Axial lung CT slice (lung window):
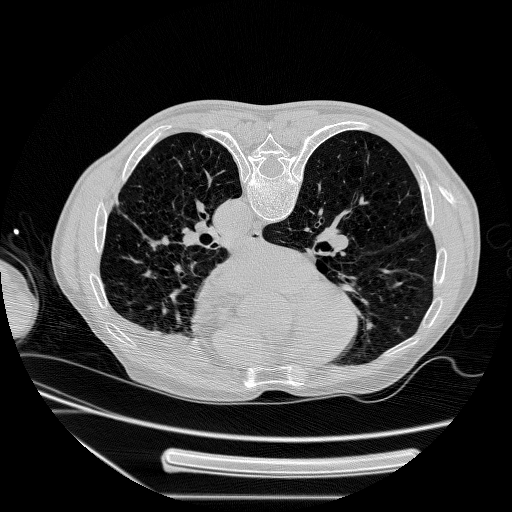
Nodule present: no